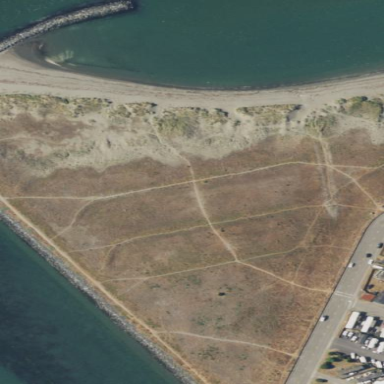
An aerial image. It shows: Breakwater structure.